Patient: sex F, age 76
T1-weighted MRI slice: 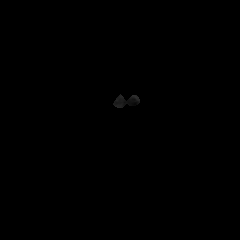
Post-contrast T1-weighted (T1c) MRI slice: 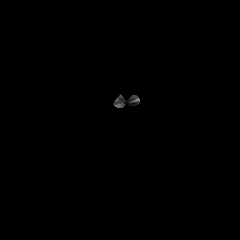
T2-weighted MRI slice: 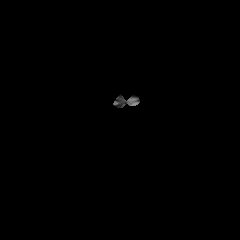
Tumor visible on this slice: no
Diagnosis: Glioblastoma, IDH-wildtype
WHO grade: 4